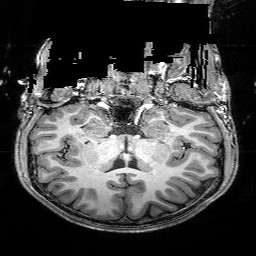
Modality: T1w
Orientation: sagittal
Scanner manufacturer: siemens
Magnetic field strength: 3 T
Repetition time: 2.25 s
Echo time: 0.00418 s